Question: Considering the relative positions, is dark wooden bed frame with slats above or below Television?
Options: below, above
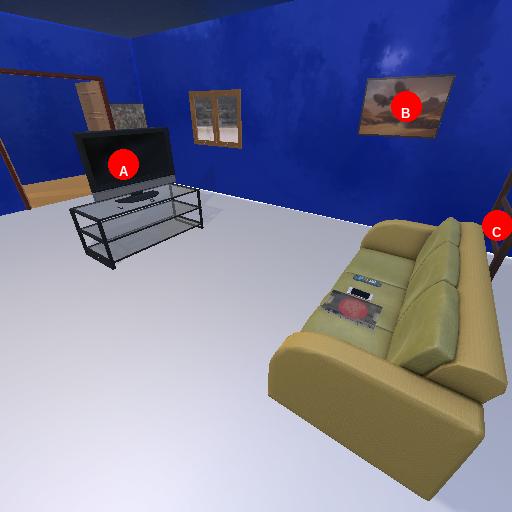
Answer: below